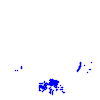
Particle: electron